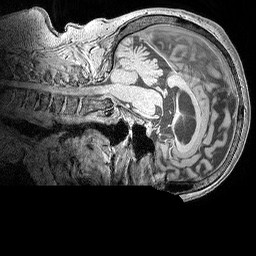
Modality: MP2RAGE
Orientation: sagittal
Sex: female
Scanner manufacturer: siemens
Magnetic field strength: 3 T
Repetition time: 5 s
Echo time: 0.00292 s